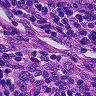
Metastatic tissue present: no